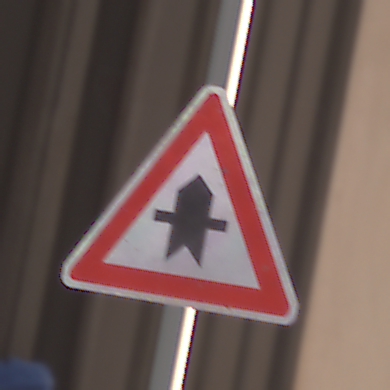
Verkehrszeichen: Vorfahrt
Umgebung: Outdoor, Urban
Tageszeit: Midday
Wetter: PartlyCloudy
Licht: Natural
Jahreszeit: NotSpecified
Kontrast: MediumContrast